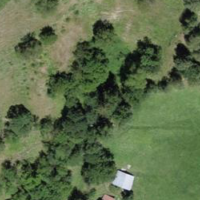
EUNIS habitat code: 24
Species observed at this site:
Polyommatus icarus